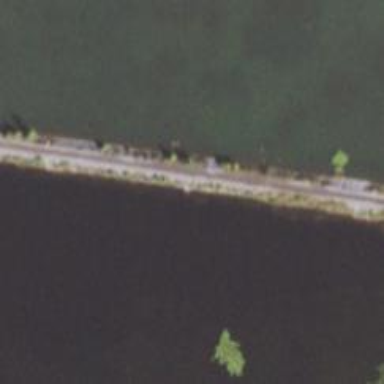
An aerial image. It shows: Abandoned railway path with embankment.